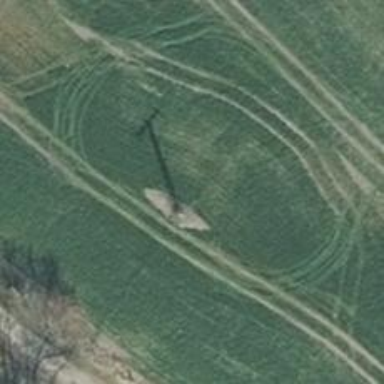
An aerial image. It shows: Power pole.